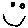
Label: smiley face